Question: I have an UIWebView with and using QuartzCore to add some style to this. But when i'm execute:
'''
UIWebView *webView = [[UIWebView alloc] initWithFrame:CGRectMake(10, 10, self.view.bounds.size.width-20.0, self.view.bounds.size.height-30.0)];
NSString *urlAddress = @"http://www.google.com/";
NSURL *url = [NSURL URLWithString:urlAddress];
NSURLRequest *requestObj = [NSURLRequest requestWithURL:url];
[webView loadRequest:requestObj];
webView.layer.cornerRadius = 10;
webView.layer.borderColor = [UIColor whiteColor].CGColor;
webView.layer.borderWidth = 3.0f;
[self.view addSubview:webView];
'''
I get an rounder View but content is sharp. There is a way to roundend corners in content in WebView

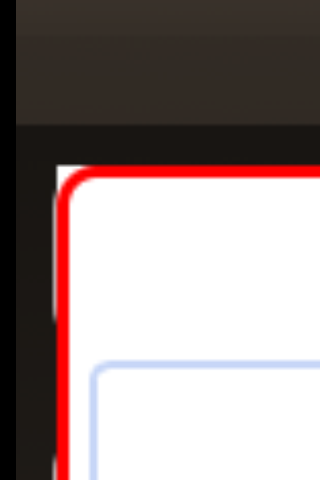
Answer: The content view is actually the 'scrollView' of 'UIWebView', so
'''
webView.scrollView.layer.cornerRadius = 10;
'''